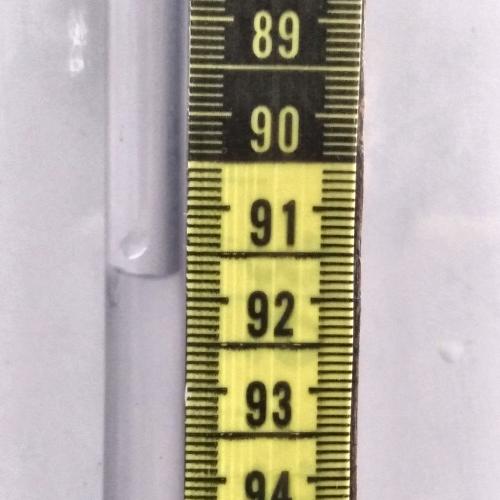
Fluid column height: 91.7 cm